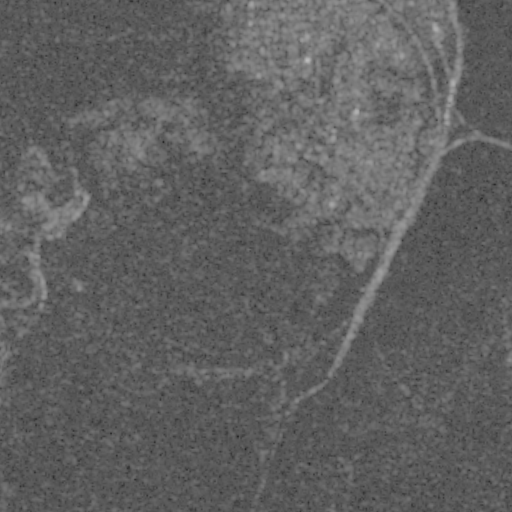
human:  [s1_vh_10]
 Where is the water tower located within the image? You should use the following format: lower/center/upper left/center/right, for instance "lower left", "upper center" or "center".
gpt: The water tower is located in the upper center of the image.
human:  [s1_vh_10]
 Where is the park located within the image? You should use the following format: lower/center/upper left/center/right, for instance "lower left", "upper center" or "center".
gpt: There is no park in the image.

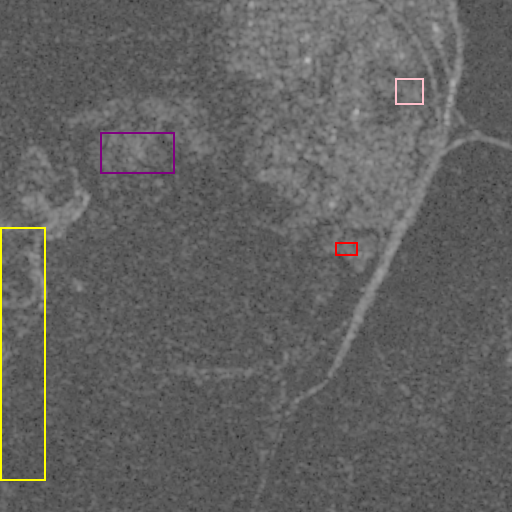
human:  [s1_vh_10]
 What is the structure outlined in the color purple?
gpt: The structure outlined in purple is a landfill.
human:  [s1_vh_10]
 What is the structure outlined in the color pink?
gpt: The structure outlined in pink is a park.
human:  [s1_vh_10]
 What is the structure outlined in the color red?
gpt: The structure outlined in red is a parking lot.
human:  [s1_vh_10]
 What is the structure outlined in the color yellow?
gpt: The structure outlined in yellow is a quarry.
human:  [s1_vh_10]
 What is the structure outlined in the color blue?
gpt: There is no blue outline.